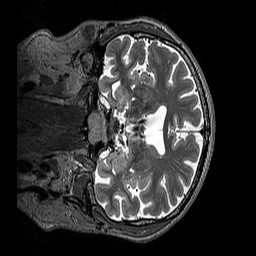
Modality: T2w
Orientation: coronal
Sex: male
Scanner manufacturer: siemens
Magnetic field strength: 3 T
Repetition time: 3.2 s
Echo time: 0.409 s